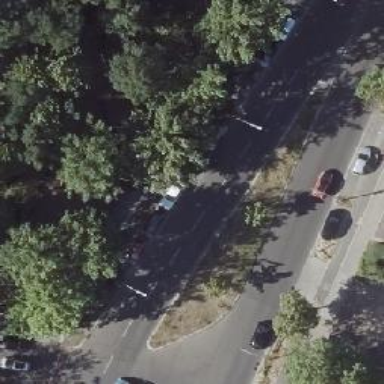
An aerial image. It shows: Parking lane area.